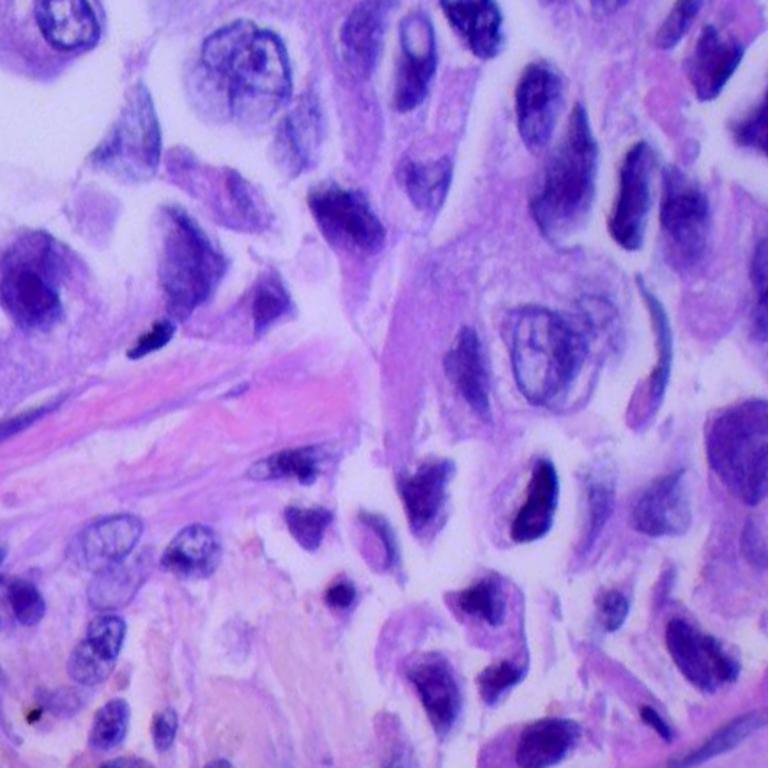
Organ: lung
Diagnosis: adenocarcinomas